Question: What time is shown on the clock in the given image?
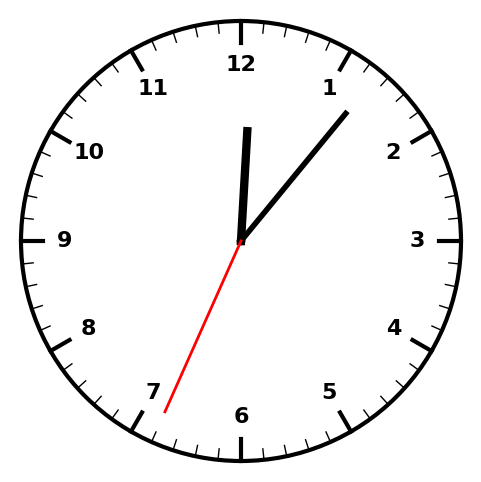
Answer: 12:06:34